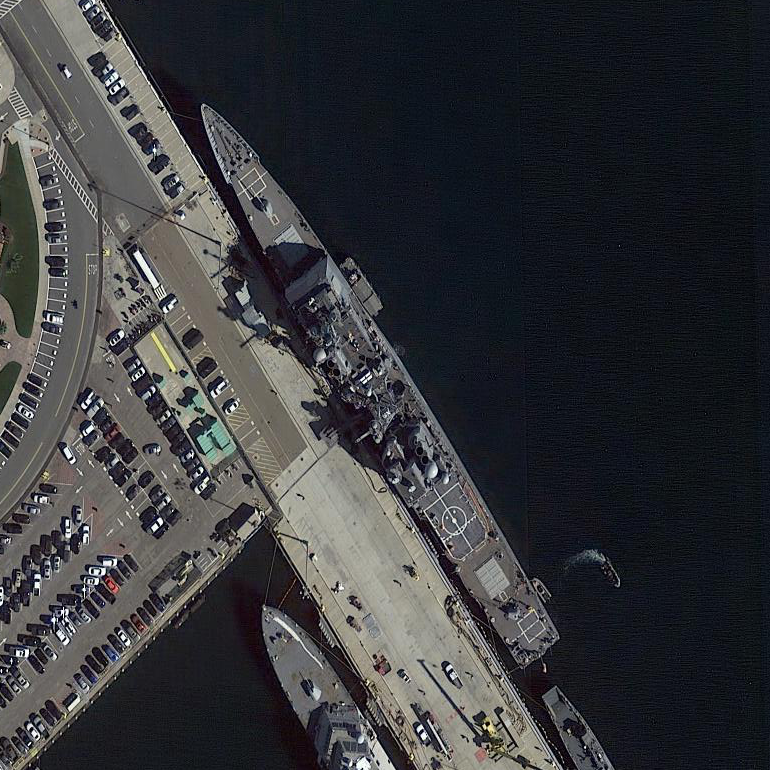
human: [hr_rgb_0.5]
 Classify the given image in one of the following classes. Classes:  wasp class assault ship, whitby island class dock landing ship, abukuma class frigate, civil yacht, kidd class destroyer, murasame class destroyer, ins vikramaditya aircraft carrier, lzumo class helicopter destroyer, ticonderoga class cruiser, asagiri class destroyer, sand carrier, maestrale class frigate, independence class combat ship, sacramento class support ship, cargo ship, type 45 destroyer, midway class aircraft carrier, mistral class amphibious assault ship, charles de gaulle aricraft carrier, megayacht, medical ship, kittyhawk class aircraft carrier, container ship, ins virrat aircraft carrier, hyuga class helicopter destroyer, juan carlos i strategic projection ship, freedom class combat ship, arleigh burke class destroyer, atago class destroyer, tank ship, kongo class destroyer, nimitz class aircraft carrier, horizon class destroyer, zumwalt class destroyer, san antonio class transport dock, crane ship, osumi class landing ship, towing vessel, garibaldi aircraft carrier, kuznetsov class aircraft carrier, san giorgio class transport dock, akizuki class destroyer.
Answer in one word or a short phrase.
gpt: Ticonderoga class cruiser